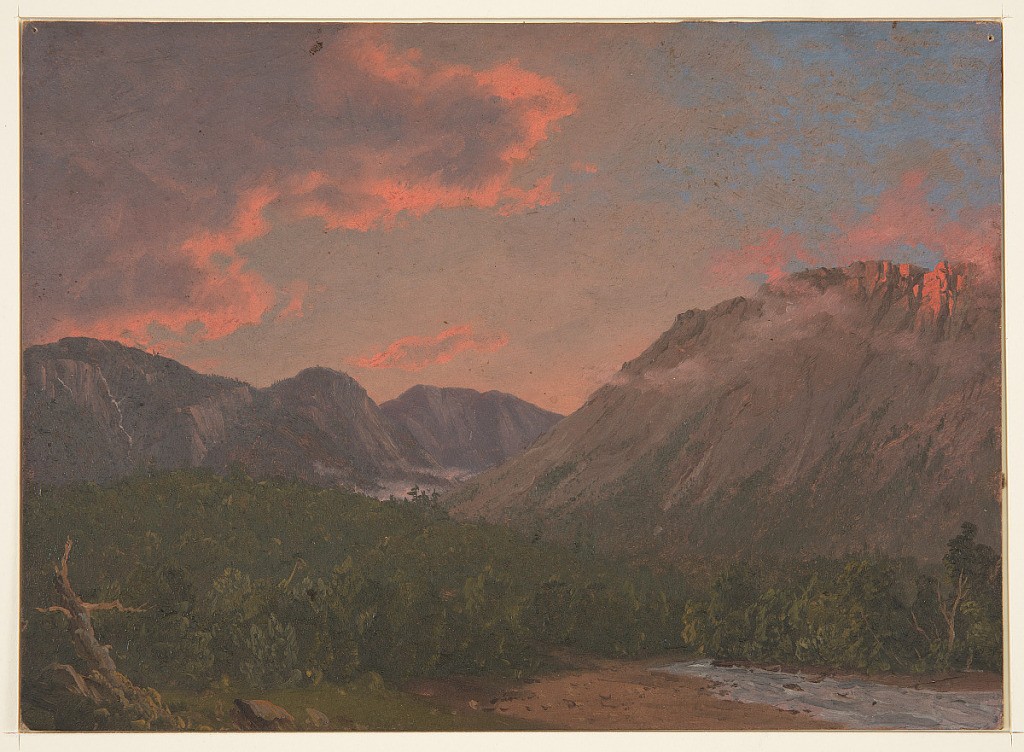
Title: Mountain Landscape at Sunset
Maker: Frederic Edwin Church, American, 1826–1900
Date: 1850–56
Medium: Brush and oil, graphite on cardboard
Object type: Drawing
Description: Landscape sketch showing view of mountain valley at sunset (or possibly sunrise) bounded by two rugged ridges. Stream and bank in foreground extend into green, wooded valley in middle distance at center and left. Mountains on either side are rugged and, at right, crowned with rocky cliffs. Clouds above are illuminated pink and magenta by the light of the setting sun, which also falls on the mountaintop at right.